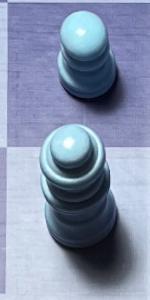
Label: Queen_White